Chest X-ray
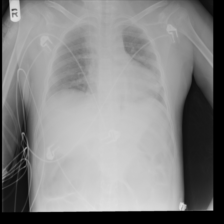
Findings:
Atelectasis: positive
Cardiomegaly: negative
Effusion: negative
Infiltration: negative
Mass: negative
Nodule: negative
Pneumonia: negative
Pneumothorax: negative
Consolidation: negative
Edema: negative
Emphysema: negative
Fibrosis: negative
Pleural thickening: negative
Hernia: negative